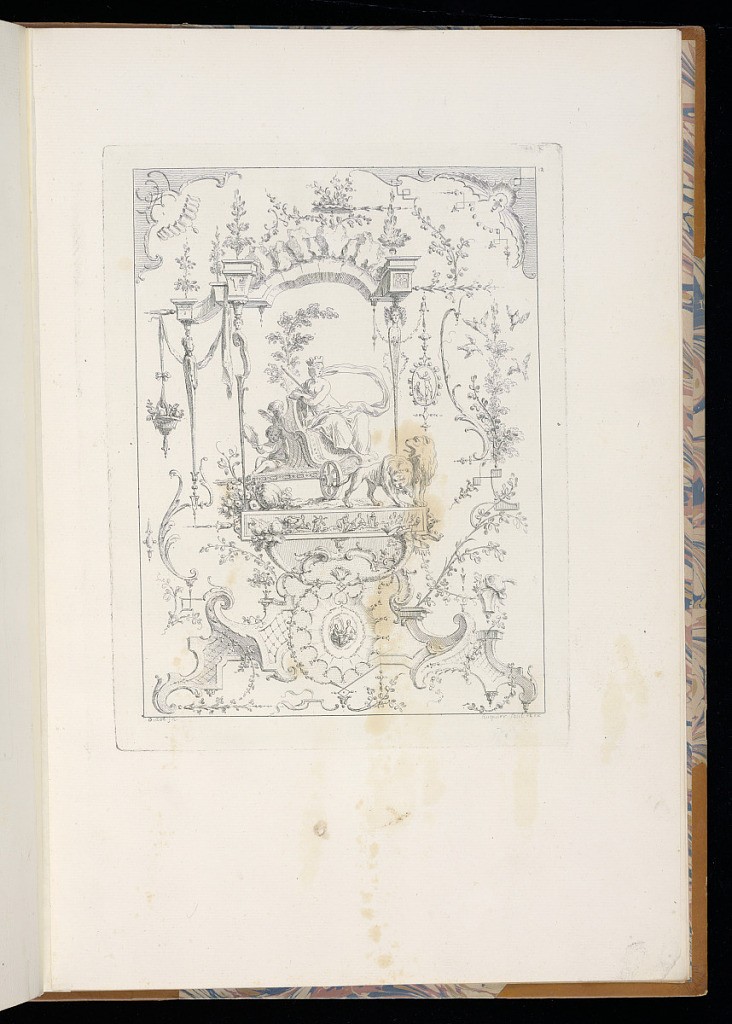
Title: Arabesque Ornament Designs
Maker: Claude Gillot, French, 1673–1722
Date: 1749–61
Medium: Etching on laid paper
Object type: Print
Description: Twelfth plate from a series of bifurcated arabesque/ grotesque panel designs with a different design on the left and right side of the plate. The ornament features the classical Greek and Roman goddess Rhea/ Cybele wearing her mural crown, seated in a carriage with lion at her feet and putti behind her, framed by an arch of rocks, supported by herms, surrounded by architectural elements, festoons of flowers, birds, fleurons, rinceaux, vases and baskets of fruit and flowers, foliage, cornucopia, a frieze, roundels, rosettes, bat wing motifs and diaper pattern. The plate is numbered and signed.